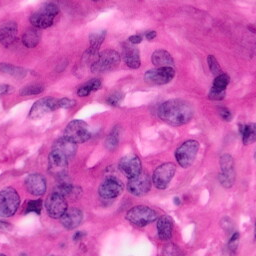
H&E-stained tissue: Pancreatic